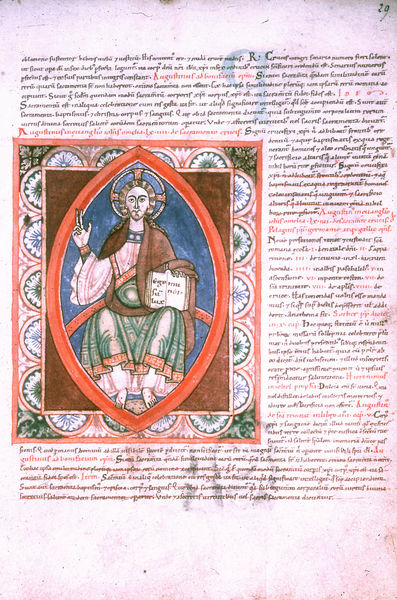
Titel: Sakramentar aus Stablo (Stavelot) (Sakramentar Wibalds)
Standort: Herkunftsort: Stablo  (EU - B)
Institution: Brüssel, Bibliothèque Royale
Schlagwörter: blau, hand, mann, umhang, grün, blume, finger, zeichnung, rot, muster, ornament, bibel, kirche, figur, gewand, gold, sitzend, oval, füße, schrift, verzierung, umgang, buch, seite, text, initiale, tinte, buchseite, pergament, heiligenschein, nimbus, christus, jesus, jesus christus, segen, segnen, heiliger, handschrift, latein, mandorla, buchmalerei, vignette, imperator, manuskript, ikonografie, 29, bucgdruck, heiligenschrein, segensgestut, moandorla, fingelatein, mandorlachristus, falten thron